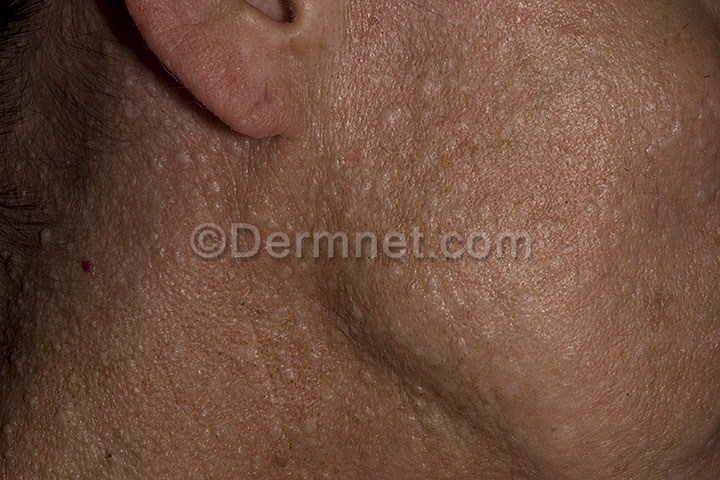
Disease: Systemic Disease